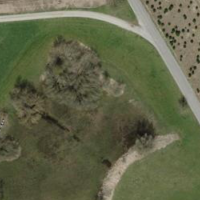
EUNIS habitat code: 52
Species observed at this site:
Pseudochorthippus parallelus
Pholidoptera griseoaptera
Tettigonia viridissima
Ruspolia nitidula